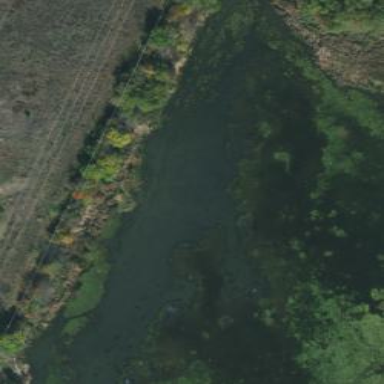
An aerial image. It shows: Pond with natural water.